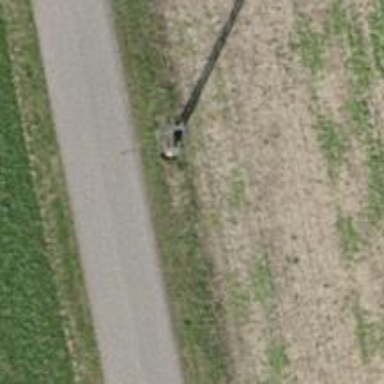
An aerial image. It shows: Straight power pole with straightforward line management.